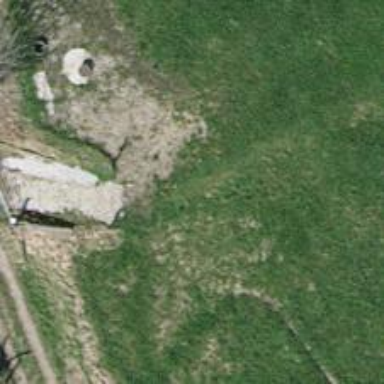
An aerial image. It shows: Gate.